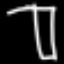
Label: pants